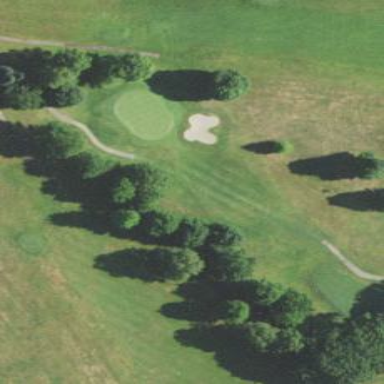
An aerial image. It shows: Golf fairway surrounded by grass.